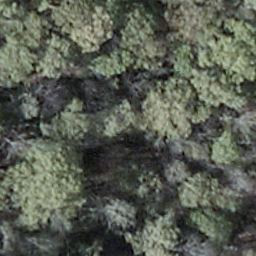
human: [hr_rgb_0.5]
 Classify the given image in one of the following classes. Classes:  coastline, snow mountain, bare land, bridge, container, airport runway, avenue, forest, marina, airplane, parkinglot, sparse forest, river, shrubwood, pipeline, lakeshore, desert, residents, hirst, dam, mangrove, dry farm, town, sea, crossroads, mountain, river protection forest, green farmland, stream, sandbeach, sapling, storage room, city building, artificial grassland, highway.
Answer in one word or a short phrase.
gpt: shrubwood